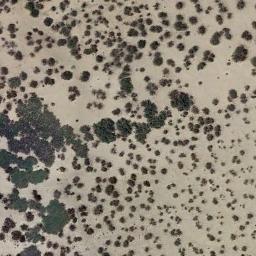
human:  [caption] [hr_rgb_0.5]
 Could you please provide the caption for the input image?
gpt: There are many different kinds of bushes make up the chaparral in the bare land .

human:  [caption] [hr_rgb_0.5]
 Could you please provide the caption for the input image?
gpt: A lot of dense chaparrals of different sizes grow in the desert .

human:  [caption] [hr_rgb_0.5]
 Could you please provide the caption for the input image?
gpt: There are dozens of trees in this desert .

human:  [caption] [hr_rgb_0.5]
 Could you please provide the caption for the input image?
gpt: Chaparral is scattered in the sand from dense to sparse .

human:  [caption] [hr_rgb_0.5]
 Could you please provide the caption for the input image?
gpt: The chaparral is thicker on the left than on the right .